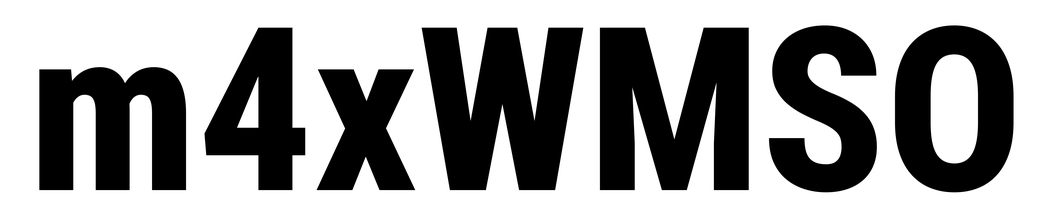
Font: Roboto_Condensed_ExtraBold